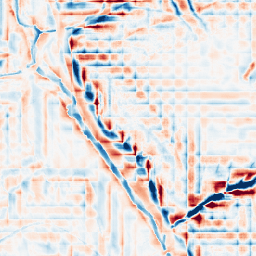
Category: wavelet
Decomposition family: wavelet_dwt
Decomposition parameters: wavelet: db2
level: 4
Upsampling method: bicubic
Upsampling parameters: scale: 4
Upsampling scale: 4